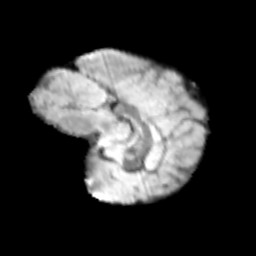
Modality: T2w
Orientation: sagittal
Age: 8
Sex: male
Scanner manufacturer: siemens
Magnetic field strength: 3 T
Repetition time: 3.8 s
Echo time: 0.07 s